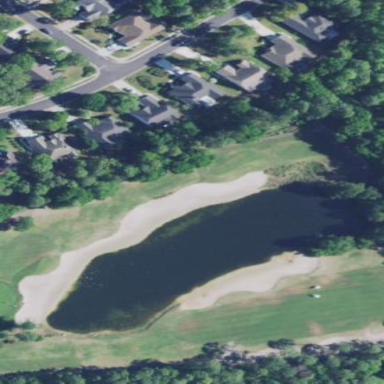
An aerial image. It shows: Water hazard on golf course. The hazard is natural water feature.